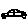
Label: car